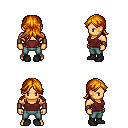
a pixel art fantasy rpg character, male body template, human, tanned skin, maroon pirate shirt, teal pants, dark blonde loose hair, leather bracers, black shoes, four views (front, back, left, right), 2x2 character sprite sheet, small pixel art, hard edges, no anti-aliasing